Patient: sex M, age 60
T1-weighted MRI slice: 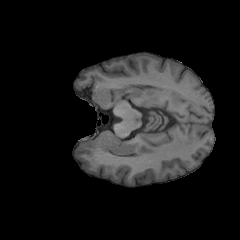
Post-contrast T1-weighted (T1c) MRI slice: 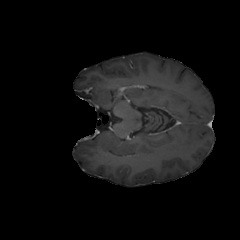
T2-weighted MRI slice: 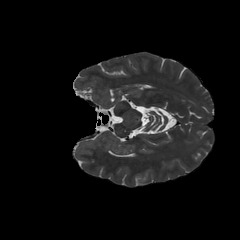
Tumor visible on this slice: no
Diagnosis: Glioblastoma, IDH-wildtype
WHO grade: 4